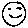
Label: smiley face